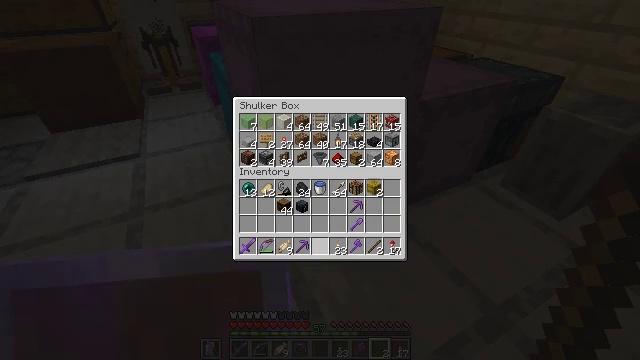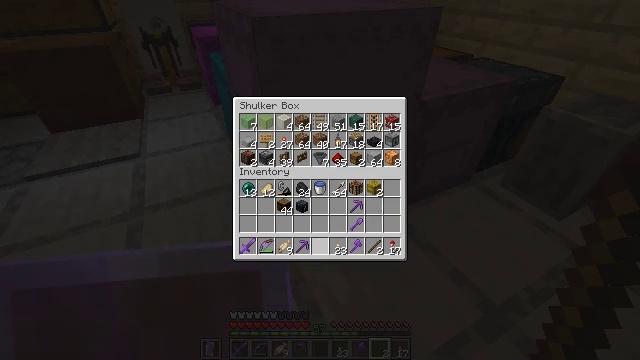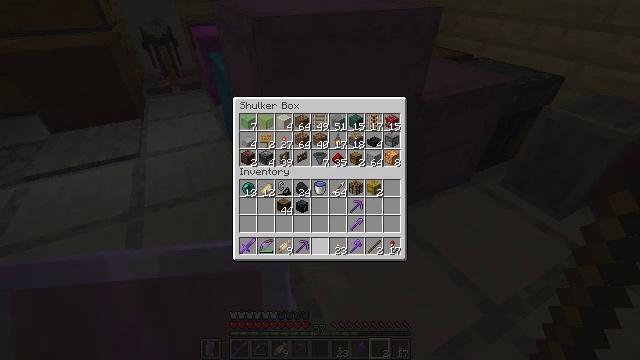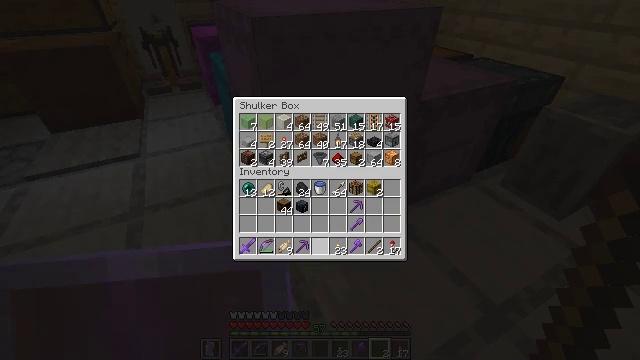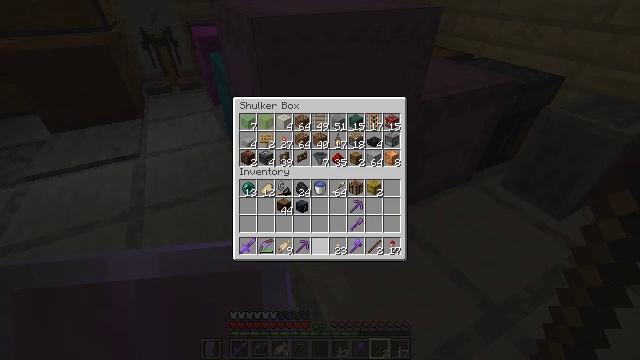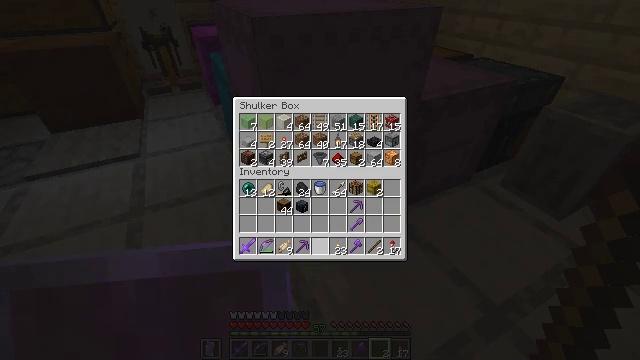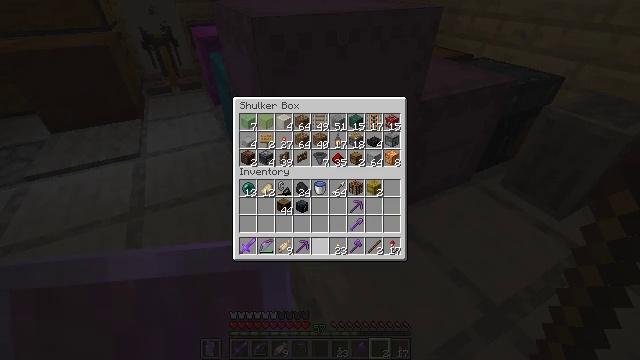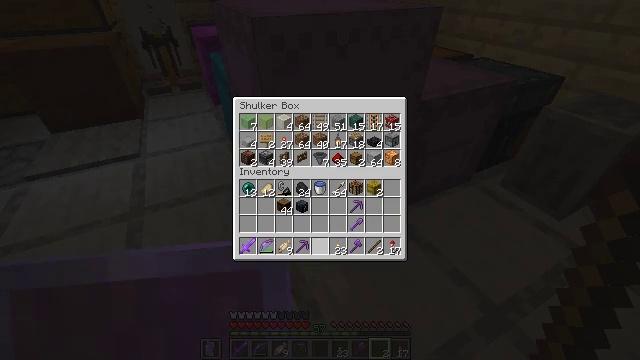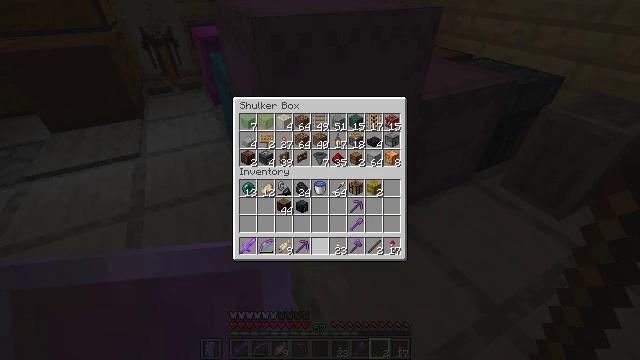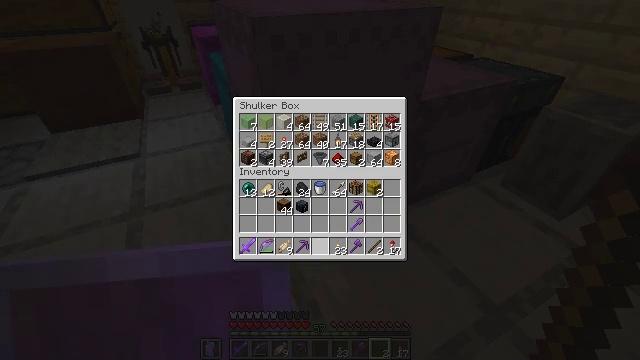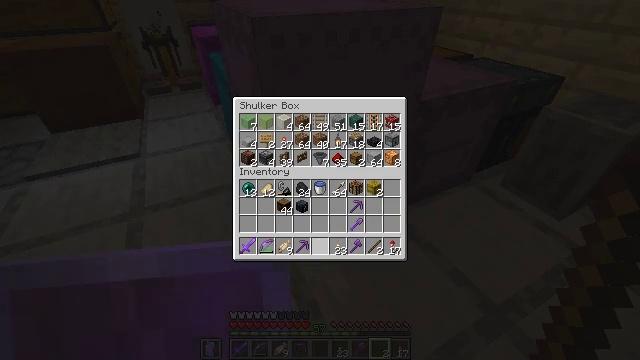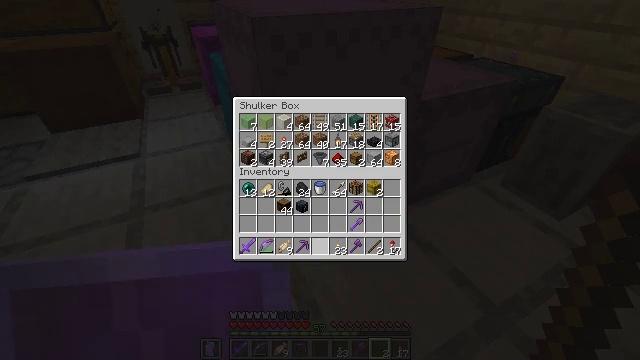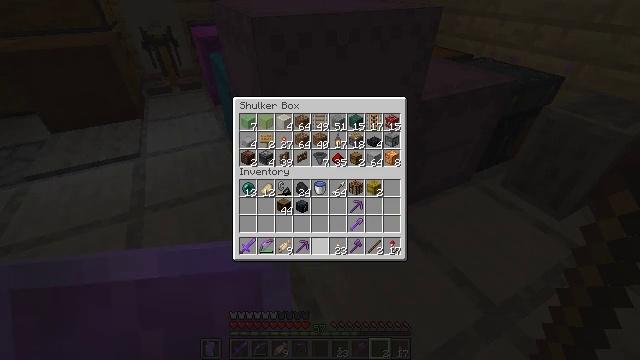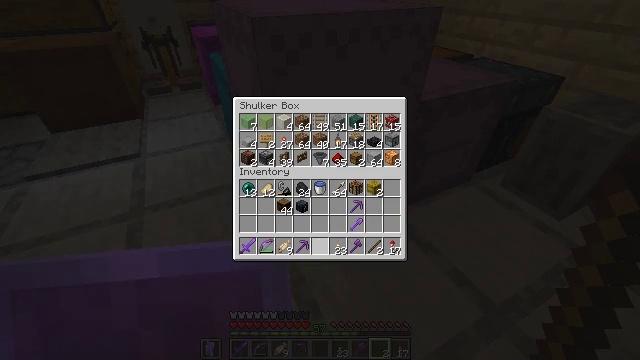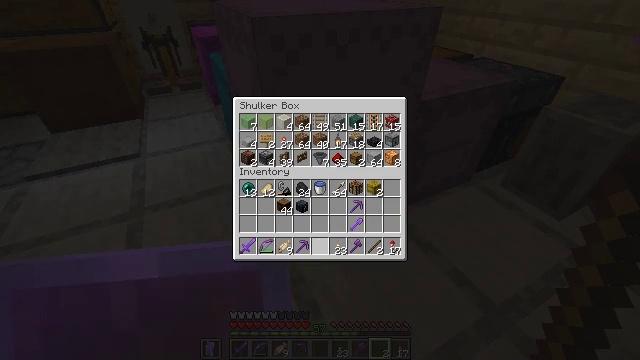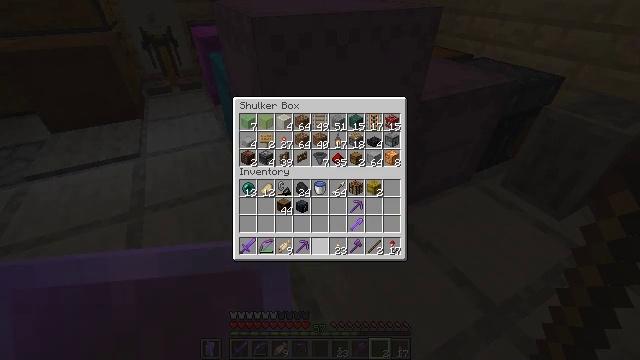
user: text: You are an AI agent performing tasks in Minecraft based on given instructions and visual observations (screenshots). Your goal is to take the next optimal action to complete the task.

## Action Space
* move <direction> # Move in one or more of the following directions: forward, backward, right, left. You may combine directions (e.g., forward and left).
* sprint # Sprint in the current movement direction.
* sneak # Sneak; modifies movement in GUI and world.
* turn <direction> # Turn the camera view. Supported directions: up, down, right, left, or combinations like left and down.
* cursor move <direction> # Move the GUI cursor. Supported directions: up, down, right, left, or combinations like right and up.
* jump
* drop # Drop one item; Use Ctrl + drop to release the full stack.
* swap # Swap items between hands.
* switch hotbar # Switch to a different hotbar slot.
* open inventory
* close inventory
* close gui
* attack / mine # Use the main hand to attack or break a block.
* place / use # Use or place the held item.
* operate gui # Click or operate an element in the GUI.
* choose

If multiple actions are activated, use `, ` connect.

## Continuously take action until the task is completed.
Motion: motion action
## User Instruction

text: Gather items from the brown shulker box by mining it.
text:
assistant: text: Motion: sneak, attack / mine
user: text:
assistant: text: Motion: sneak
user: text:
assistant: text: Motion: sneak
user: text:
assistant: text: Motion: no_op
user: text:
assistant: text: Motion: no_op
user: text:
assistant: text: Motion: no_op
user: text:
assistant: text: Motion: no_op
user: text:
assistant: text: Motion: no_op
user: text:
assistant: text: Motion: no_op
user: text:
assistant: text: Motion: no_op
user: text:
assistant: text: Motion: no_op
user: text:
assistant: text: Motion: no_op
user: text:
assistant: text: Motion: no_op
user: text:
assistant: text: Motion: no_op
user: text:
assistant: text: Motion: no_op
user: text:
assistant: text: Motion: no_op
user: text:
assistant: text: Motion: no_op
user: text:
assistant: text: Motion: no_op
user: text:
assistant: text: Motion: no_op
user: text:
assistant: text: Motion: no_op
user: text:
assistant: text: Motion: no_op
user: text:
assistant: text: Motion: no_op
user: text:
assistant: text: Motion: no_op
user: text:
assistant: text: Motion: no_op
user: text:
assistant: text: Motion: no_op
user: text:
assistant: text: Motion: no_op
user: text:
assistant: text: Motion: no_op
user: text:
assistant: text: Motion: no_op
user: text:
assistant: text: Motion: no_op
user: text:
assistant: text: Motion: no_op